Question: So, I came here <URL>.
I'm trying to display a static map in a Qt application without using Javascript. So far I can get the right map specifying a center and a zoom level.
Now, I have two points and I want to fetch a map image that contains them and I managed to do it with markers.
Take this url as an example:
'''
https://maps.googleapis.com/maps/api/staticmap?maptype=satellite&size=800x1024&markers=size:small|color:white|loc:43.29377958,-7.49701604|loc:43.35536742,-7.48278365&sensor=false
'''
This is the image I receive:

The white markers are clearly visible in the maps. I have <URL> but I'm wondering if there's a way to specify it in the url directly, without using javascript.
While I found a way to get rid of the marker symbols (my answer), I would like to know if there's a better/proper way to achieve this.
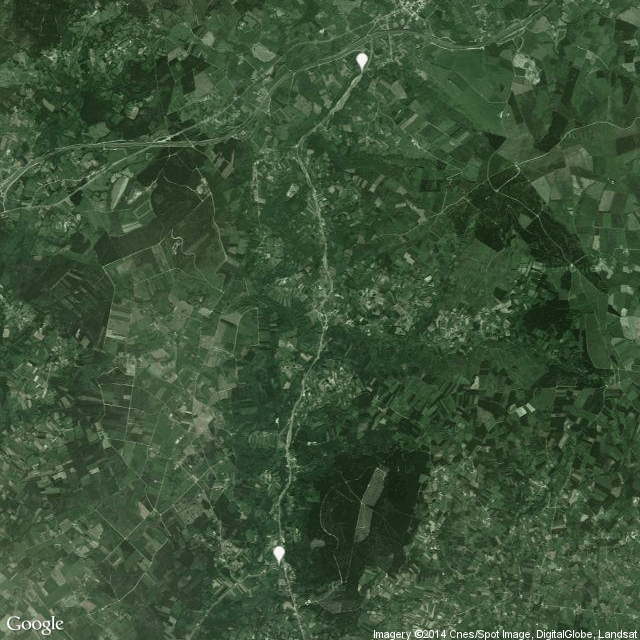
Answer: I found a way to fetch the same map without the marker symbols. Instead of using the 'marker' label, I'm using the 'visible' one.
'''
https://maps.googleapis.com/maps/api/staticmap?maptype=satellite&size=600x640&visible=loc:43.29377958,-7.49701604|loc:43.35536742,-7.48278365&sensor=false
'''
This brings:

When I read the docs, I misunderstood it and thought it was a boolean value, so when I tried 'visible=true' or 'visible=false' I would lose the view of my map and the markers would still be there.